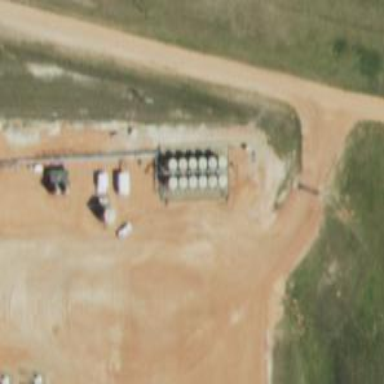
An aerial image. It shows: Storage tank that is man-made.